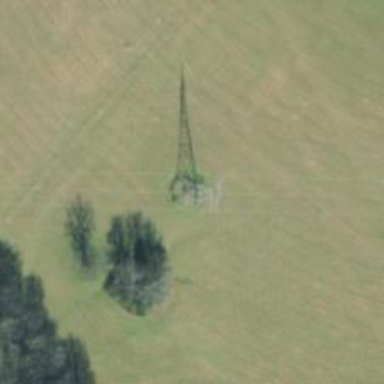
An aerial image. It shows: Power tower.